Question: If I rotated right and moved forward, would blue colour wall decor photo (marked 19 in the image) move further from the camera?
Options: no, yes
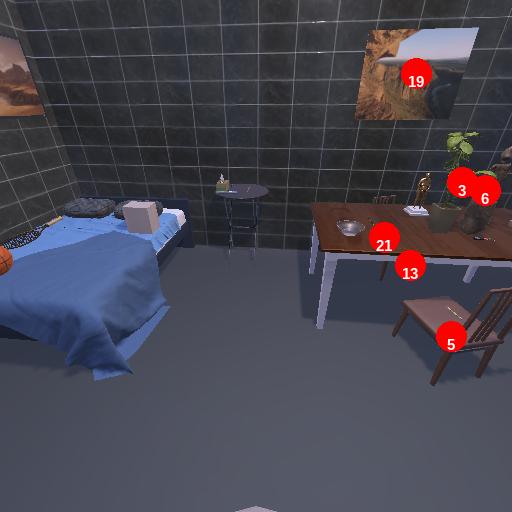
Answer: no